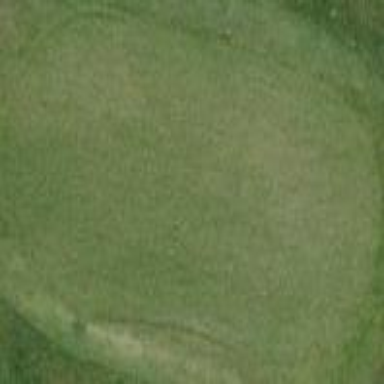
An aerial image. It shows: Green golf area with grass land use.